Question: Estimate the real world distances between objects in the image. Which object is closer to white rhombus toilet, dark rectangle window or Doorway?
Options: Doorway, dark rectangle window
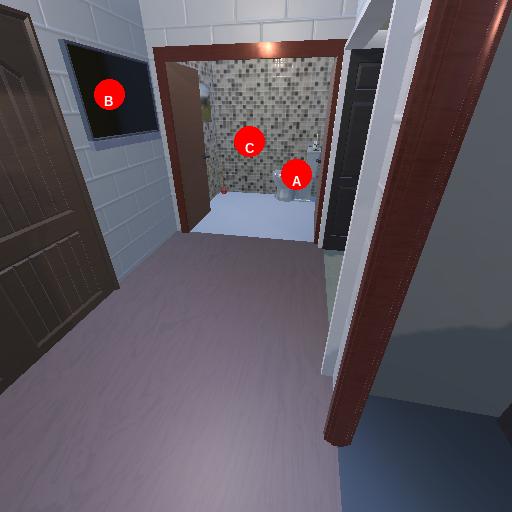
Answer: Doorway